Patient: sex M, age 48
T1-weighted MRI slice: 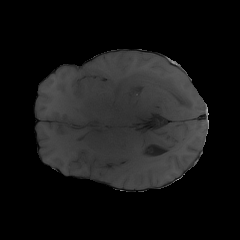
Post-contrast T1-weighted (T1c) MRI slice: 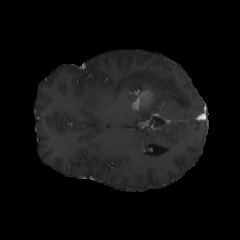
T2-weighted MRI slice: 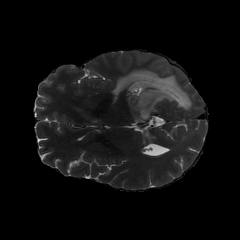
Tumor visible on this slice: yes
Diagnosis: Glioblastoma, IDH-wildtype
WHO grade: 4